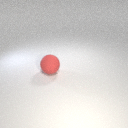
large red rubber sphere